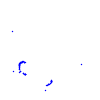
Particle: kaon